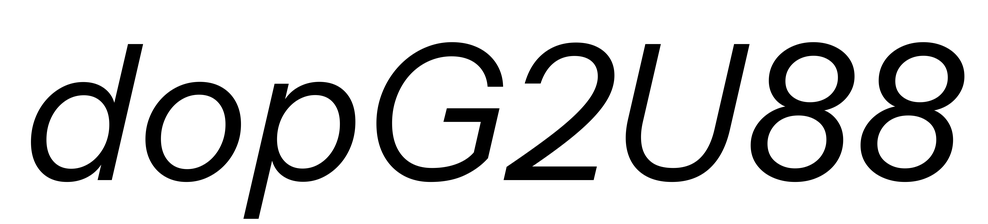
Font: InstrumentSans-Italic_Italic